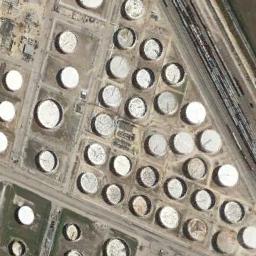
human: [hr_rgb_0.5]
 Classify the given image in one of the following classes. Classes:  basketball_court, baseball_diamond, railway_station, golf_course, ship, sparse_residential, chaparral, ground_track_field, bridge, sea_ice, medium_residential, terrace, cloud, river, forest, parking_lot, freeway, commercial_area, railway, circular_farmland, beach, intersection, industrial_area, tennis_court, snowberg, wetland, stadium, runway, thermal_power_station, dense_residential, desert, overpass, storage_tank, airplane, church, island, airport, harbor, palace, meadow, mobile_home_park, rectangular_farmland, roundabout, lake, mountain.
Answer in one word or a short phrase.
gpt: storage_tank